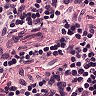
Metastatic tissue present: no